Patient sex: F
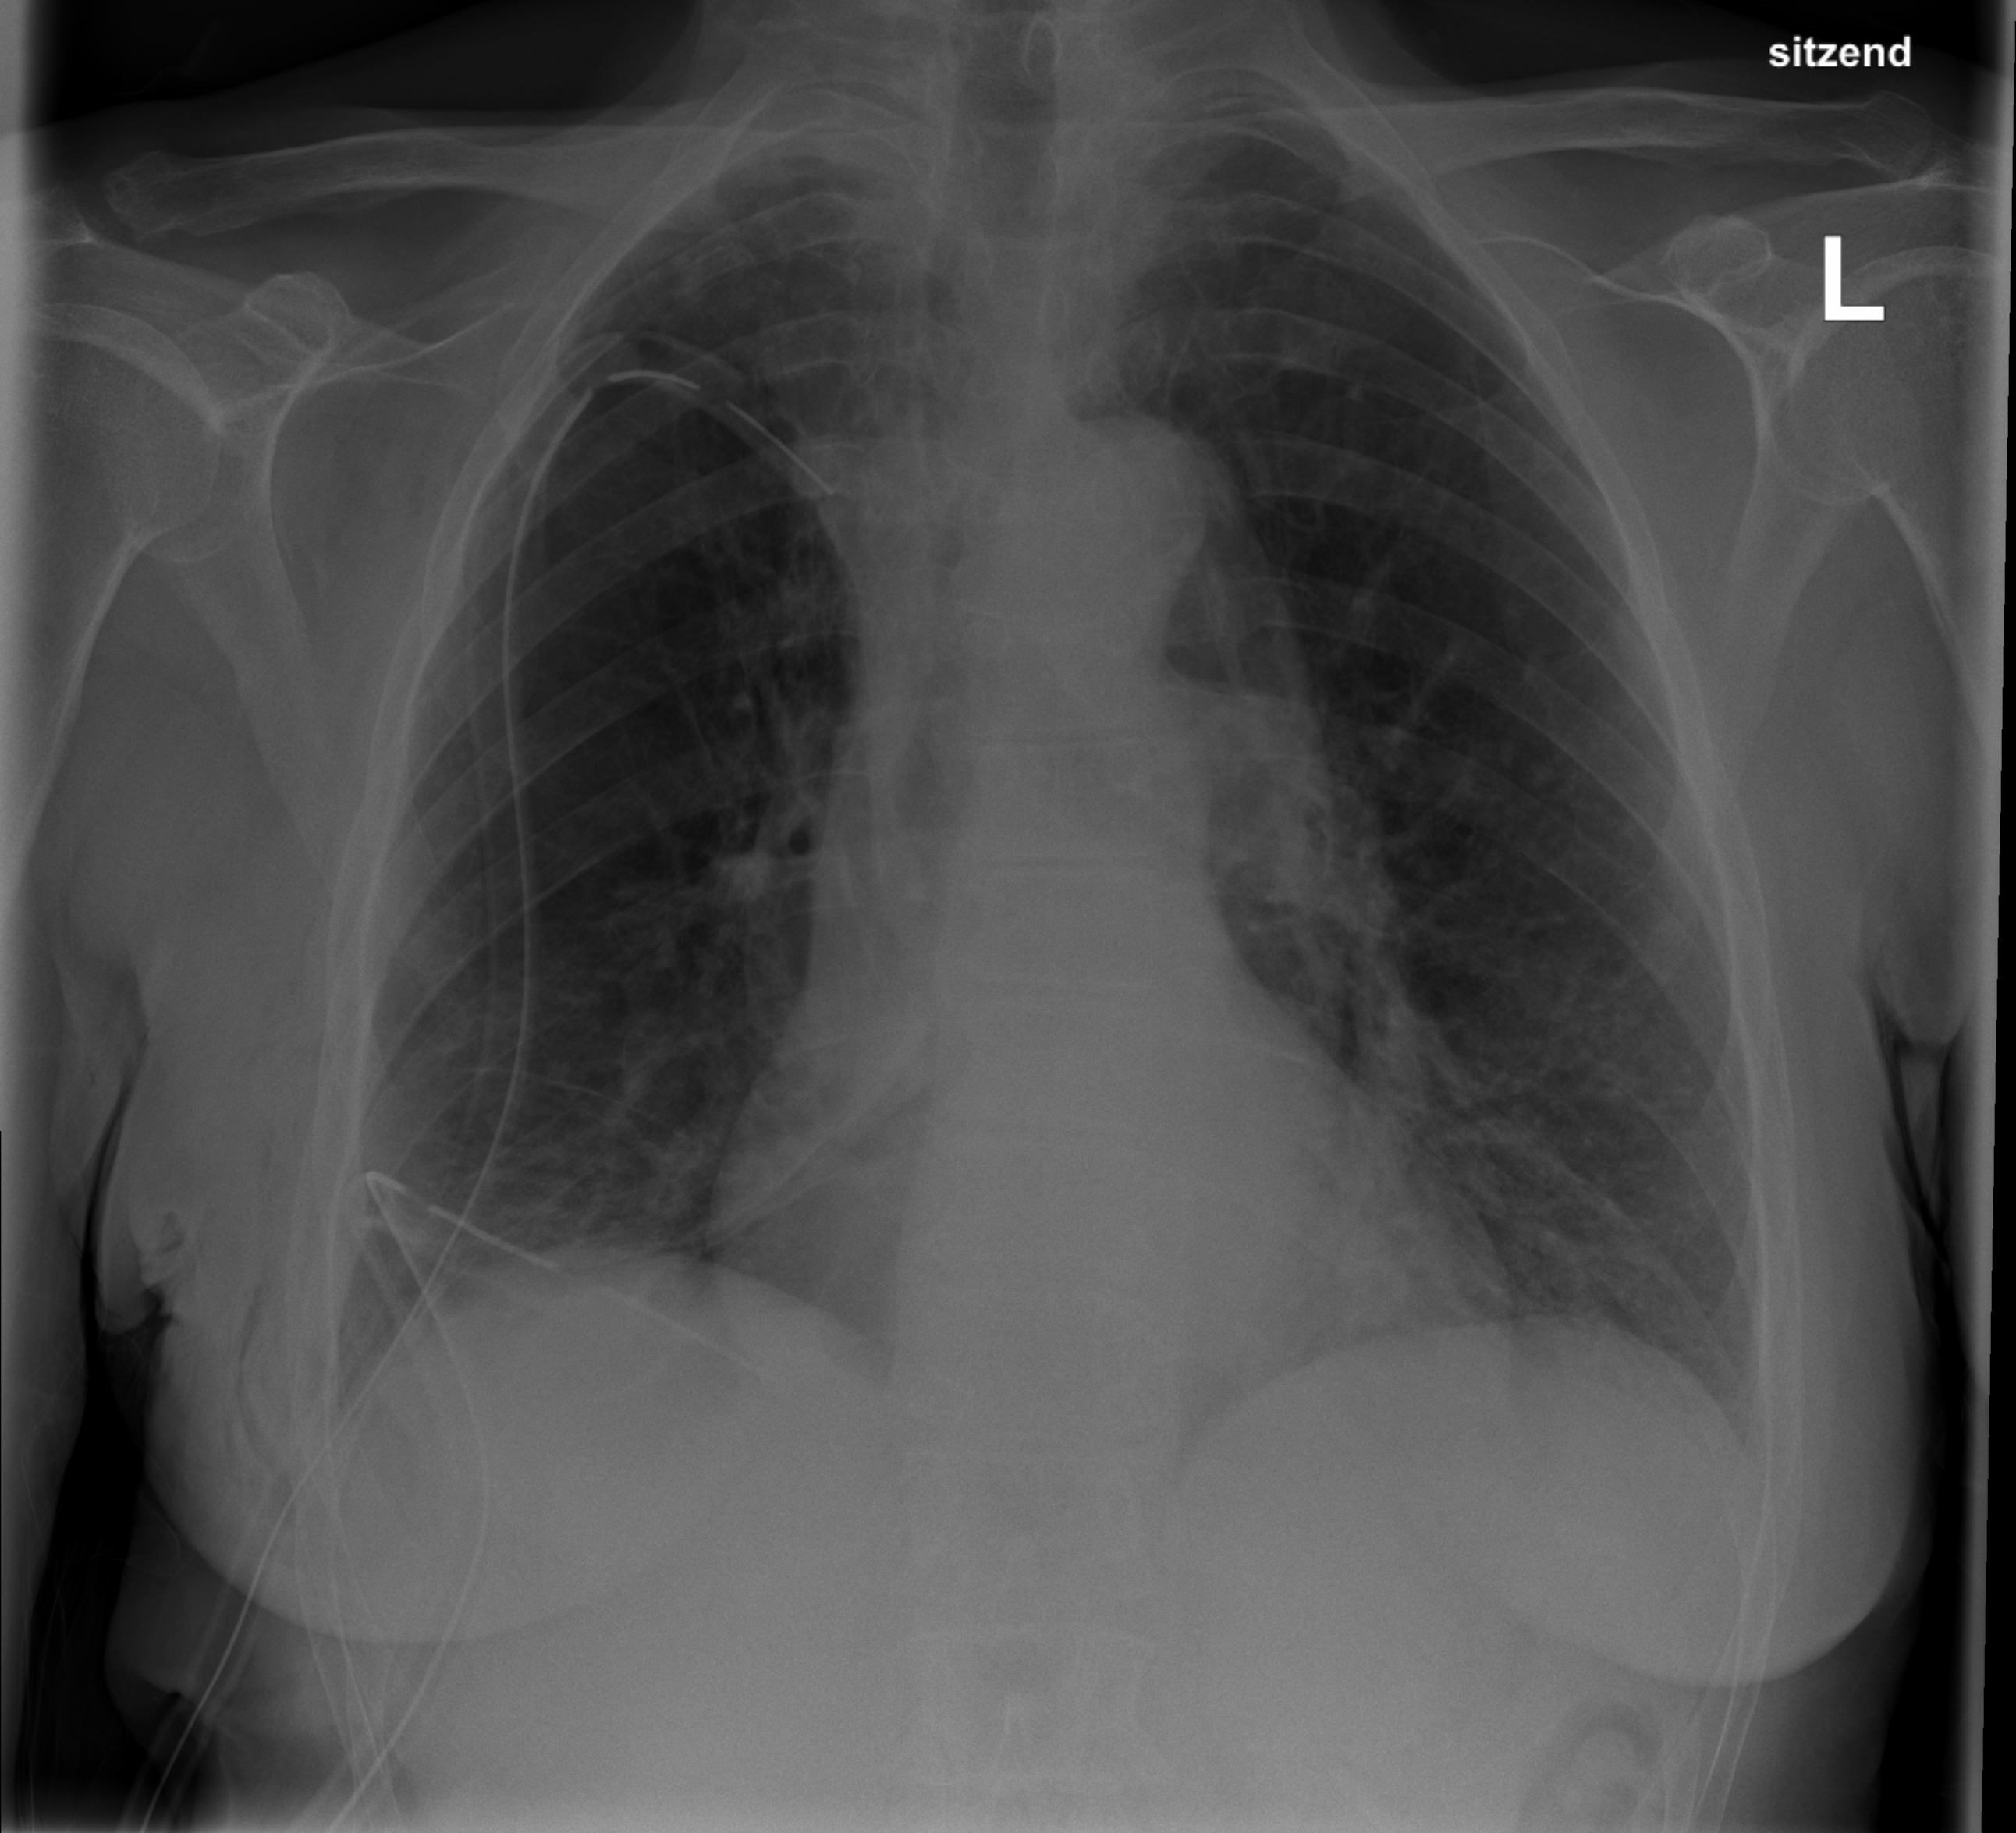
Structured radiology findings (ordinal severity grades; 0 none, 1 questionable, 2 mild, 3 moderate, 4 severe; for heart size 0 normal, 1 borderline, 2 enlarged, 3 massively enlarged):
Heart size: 0
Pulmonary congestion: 1
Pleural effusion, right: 2
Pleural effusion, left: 0
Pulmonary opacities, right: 1
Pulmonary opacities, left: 0
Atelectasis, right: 3
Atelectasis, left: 0